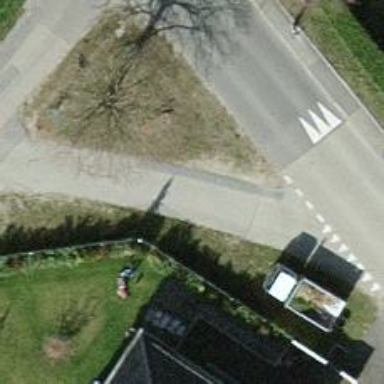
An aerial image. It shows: Residential road.